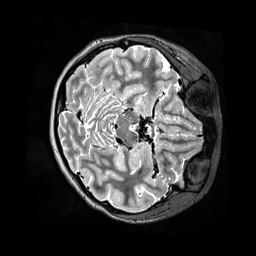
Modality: T2w
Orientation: axial
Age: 21
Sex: female
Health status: ill
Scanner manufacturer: siemens
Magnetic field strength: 3 T
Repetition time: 3.2 s
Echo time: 0.564 s